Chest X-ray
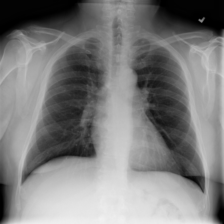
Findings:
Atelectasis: negative
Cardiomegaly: negative
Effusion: negative
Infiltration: negative
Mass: negative
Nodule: negative
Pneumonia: negative
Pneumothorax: negative
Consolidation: negative
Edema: negative
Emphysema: negative
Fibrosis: negative
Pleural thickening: negative
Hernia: negative